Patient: sex M, age 43
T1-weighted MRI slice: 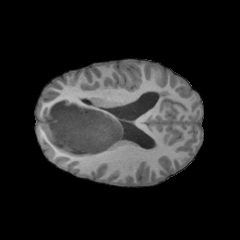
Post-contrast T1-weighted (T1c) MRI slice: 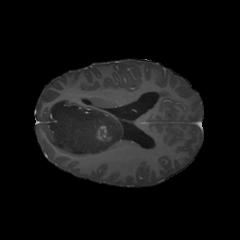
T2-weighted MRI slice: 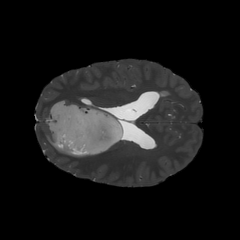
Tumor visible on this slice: yes
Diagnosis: Astrocytoma, IDH-mutant
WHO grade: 4